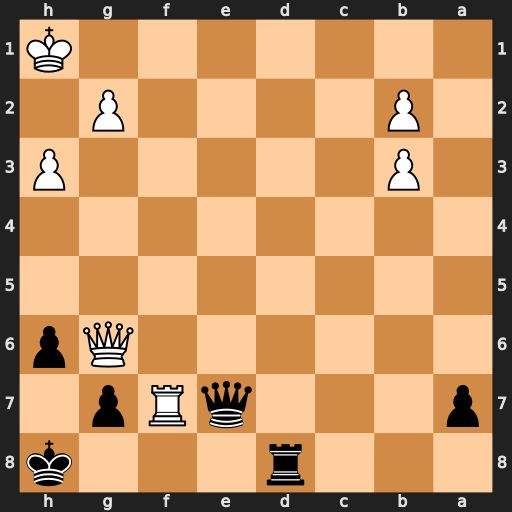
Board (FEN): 3r3k/p3qRp1/6Qp/8/8/1P5P/1P4P1/7K
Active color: b
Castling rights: -
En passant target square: -
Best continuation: Rd1+ Kh2 Qe5+ Qg3 Rh1+ Kxh1 Qxg3